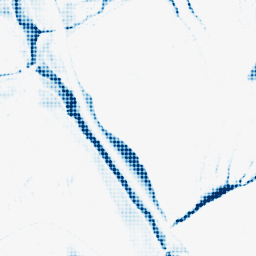
Category: morphological
Decomposition family: morphological_ellipse
Decomposition parameters: operation: closing
width: 5
height: 30
Upsampling method: sinc_blackman
Upsampling parameters: scale: 8
kernel_size: 8
Upsampling scale: 8